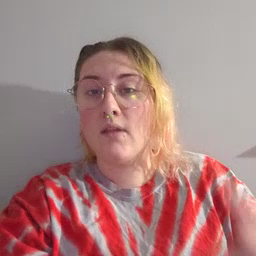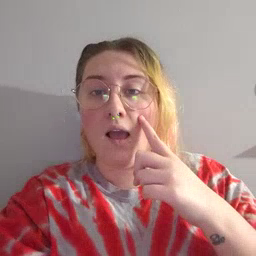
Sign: eye